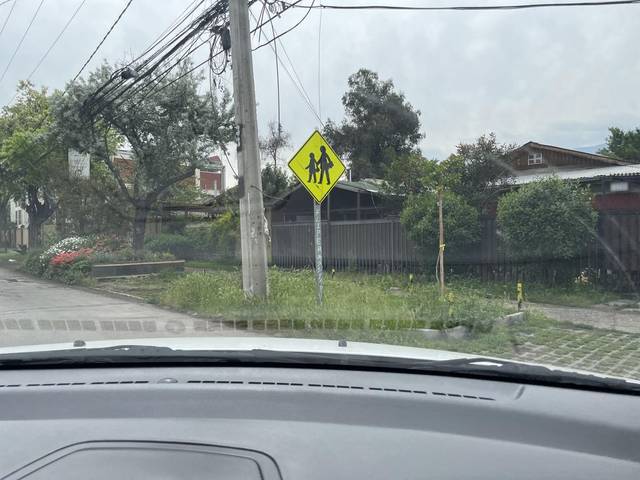
Region: Chile
Coordinates: -33.466, -70.574